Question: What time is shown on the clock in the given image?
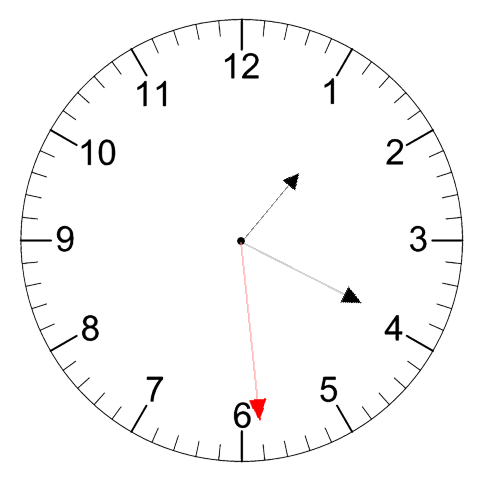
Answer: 01:19:29